Question: This is a minor but persistant annoyance with Helvetica Neue (doesn't happen w Arial)
Text that is perfectly vertically aligned will shift downward slightly when any part of the text is bolded. While it's a small shift, it ruins alignment when mixing bold and non-bold text elements side by side.
See <URL> for example.
Even when explicitly setting line-heights, the shift occurs. How can I stop this?

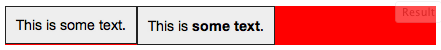
Answer: My experience is not to even bother with Helvetica Neue. Macs come preinstalled with Helvetica anyway and it doesn't have that offsetting issue with bold text that Helvetica Neue has.
Edit: Here's a related question that has some CSS hackery you can use to fix the issue: <URL>